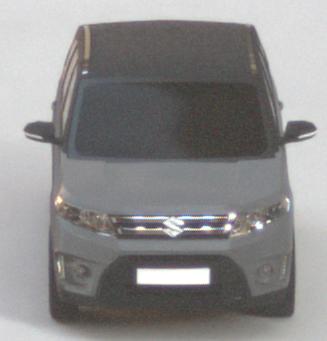
Make: Suzuki
Model: Vitara 1.6
Detailed model: Vitara (LY)
Model produced from: 2015/04
Model produced until: 2018/08
Doors: 5
Color: gray
Road condition: dry road
Daytime: morning or afternoon
Contrast: medium contrast